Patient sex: M
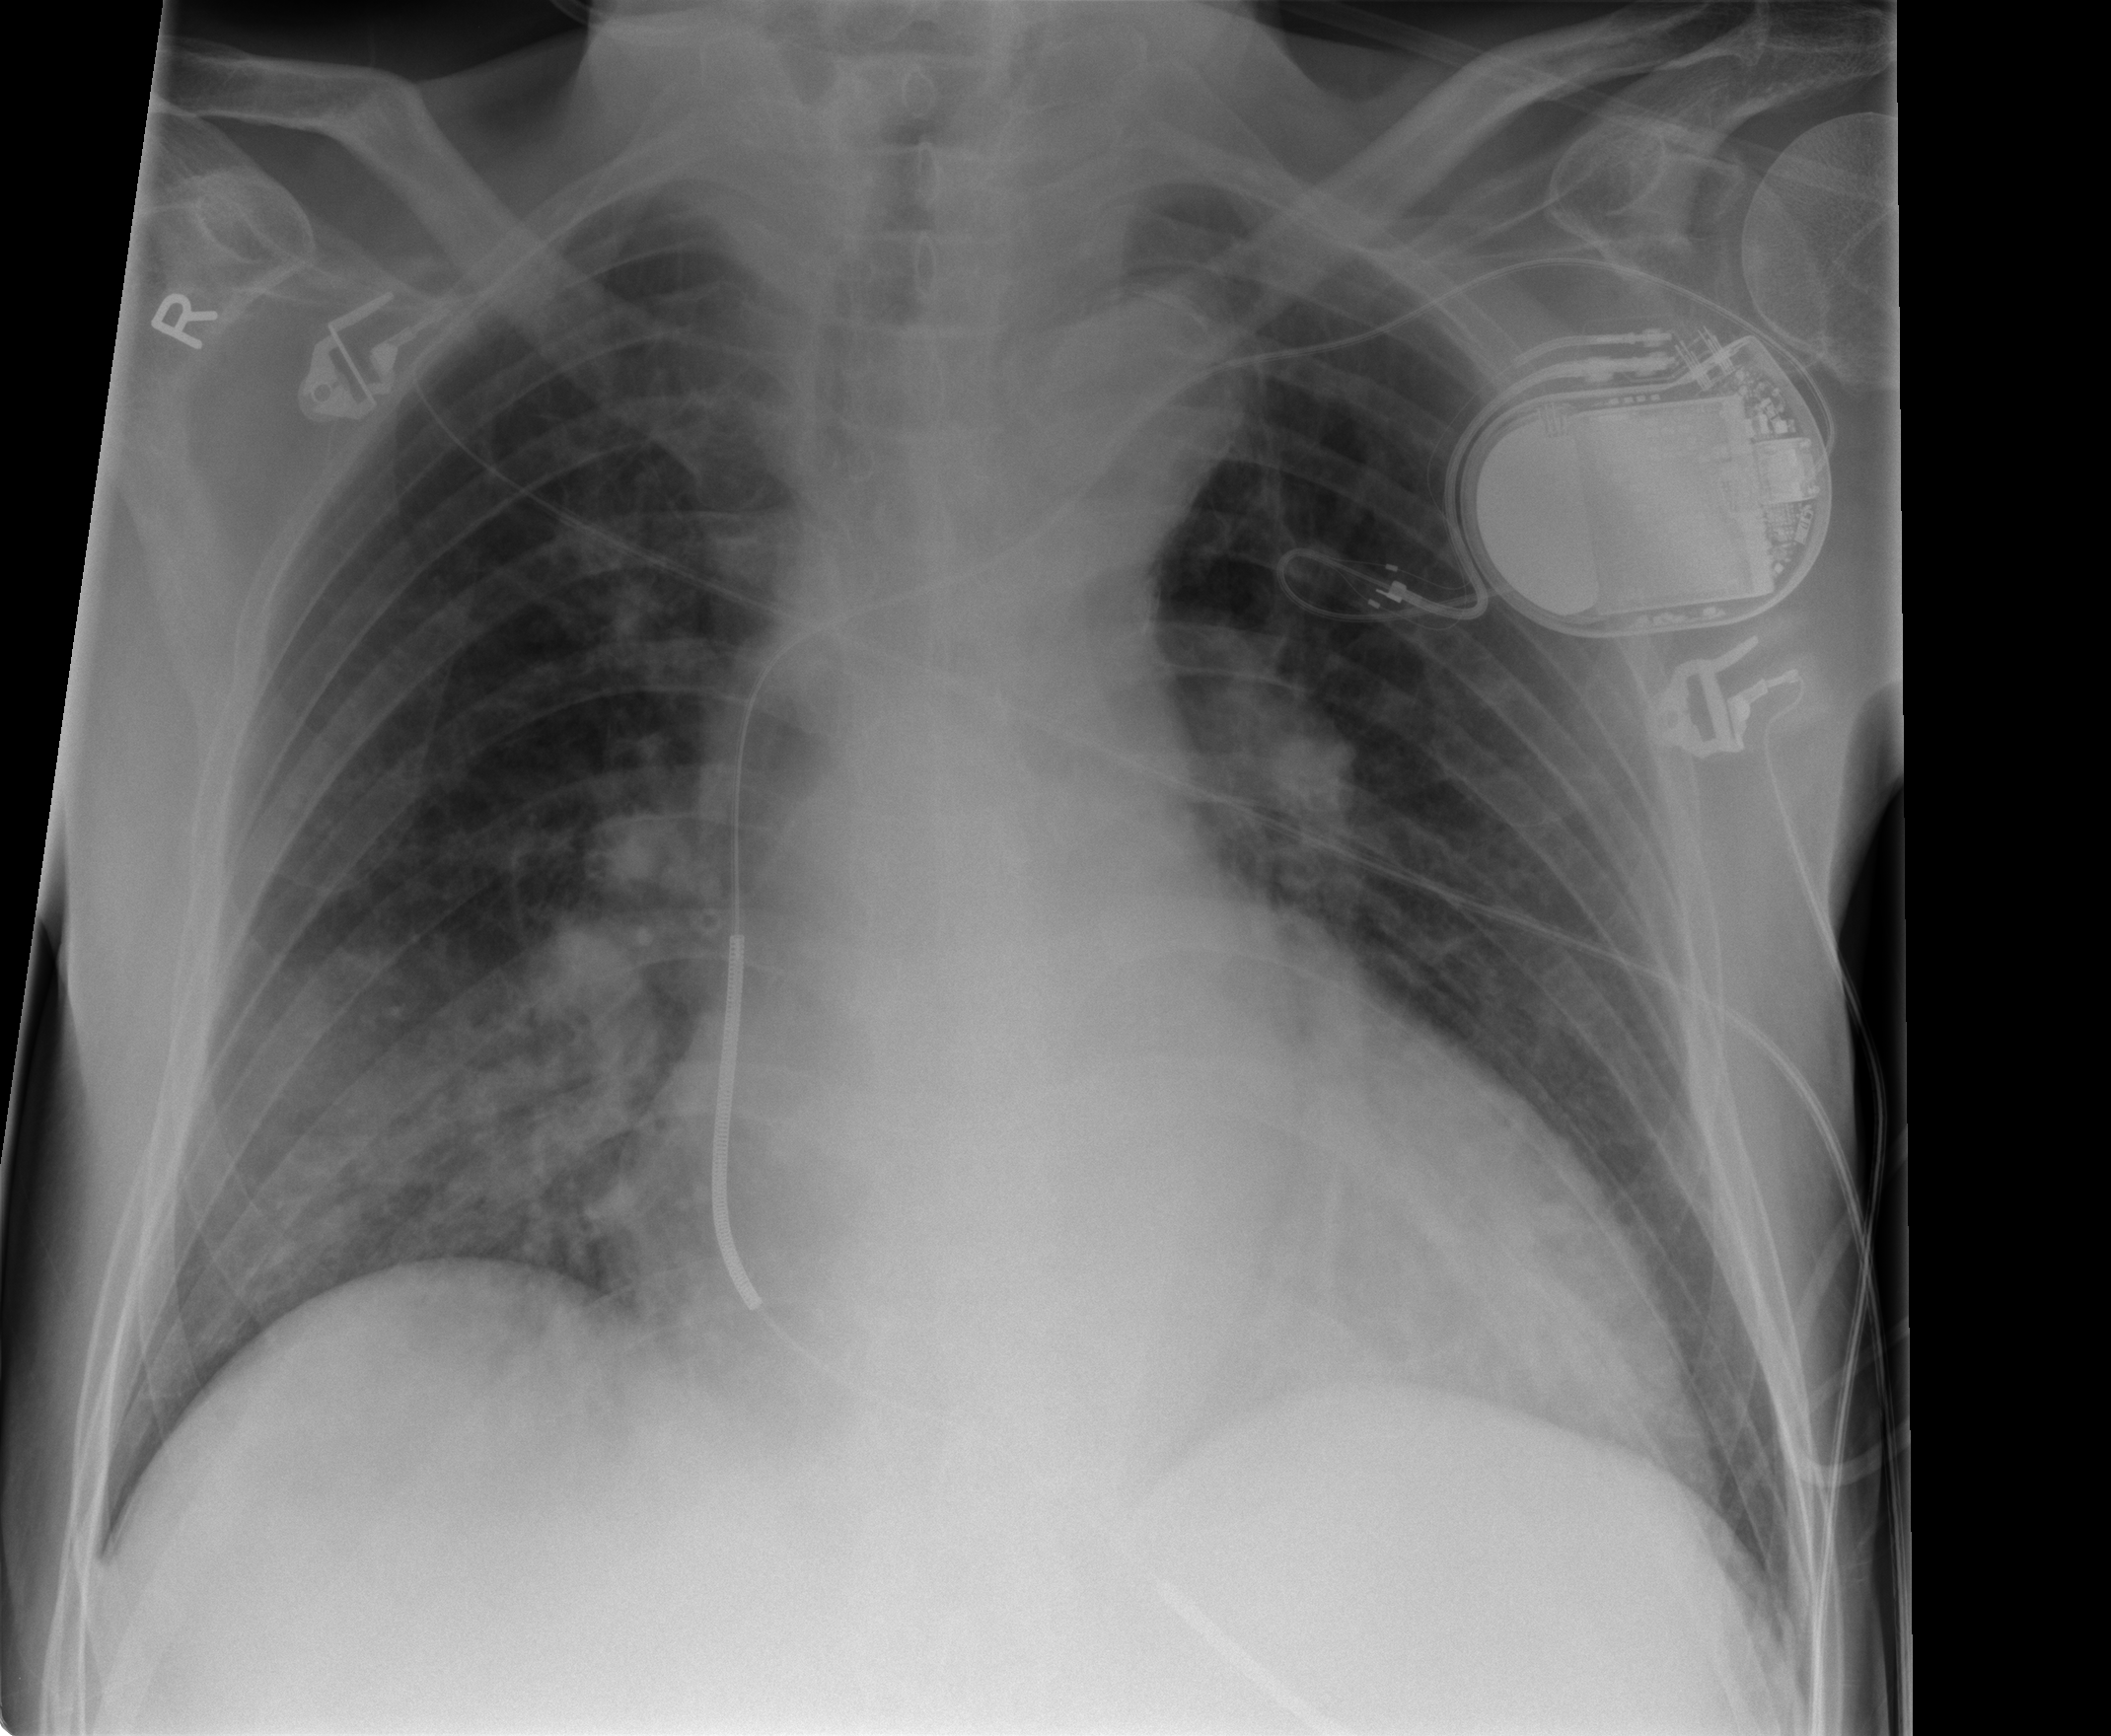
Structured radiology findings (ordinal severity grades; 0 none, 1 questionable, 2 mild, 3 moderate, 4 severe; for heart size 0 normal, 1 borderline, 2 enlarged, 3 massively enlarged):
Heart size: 3
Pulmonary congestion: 0
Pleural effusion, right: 0
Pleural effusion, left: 0
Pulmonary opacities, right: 2
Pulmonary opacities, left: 0
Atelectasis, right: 2
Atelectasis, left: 2